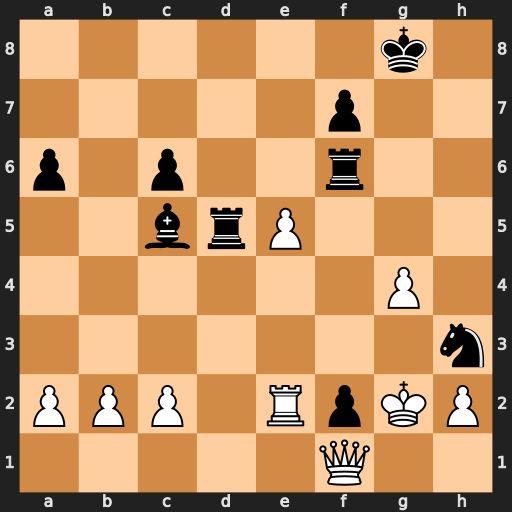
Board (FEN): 6k1/5p2/p1p2r2/2brP3/6P1/7n/PPP1RpKP/5Q2
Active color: w
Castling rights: -
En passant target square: -
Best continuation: exf6 Nf4+ Kg3 Nxe2+ Qxe2